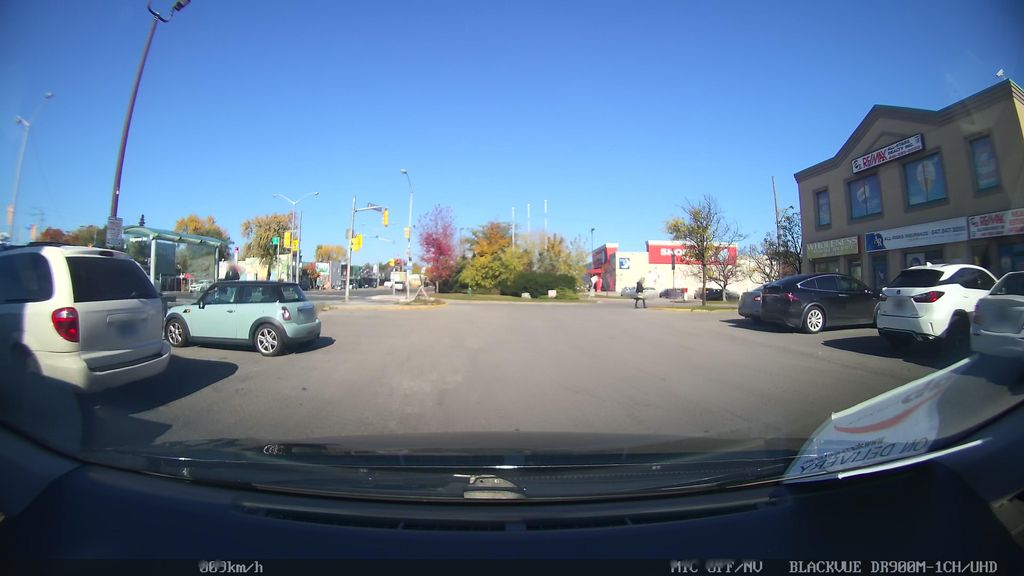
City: toronto